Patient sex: M
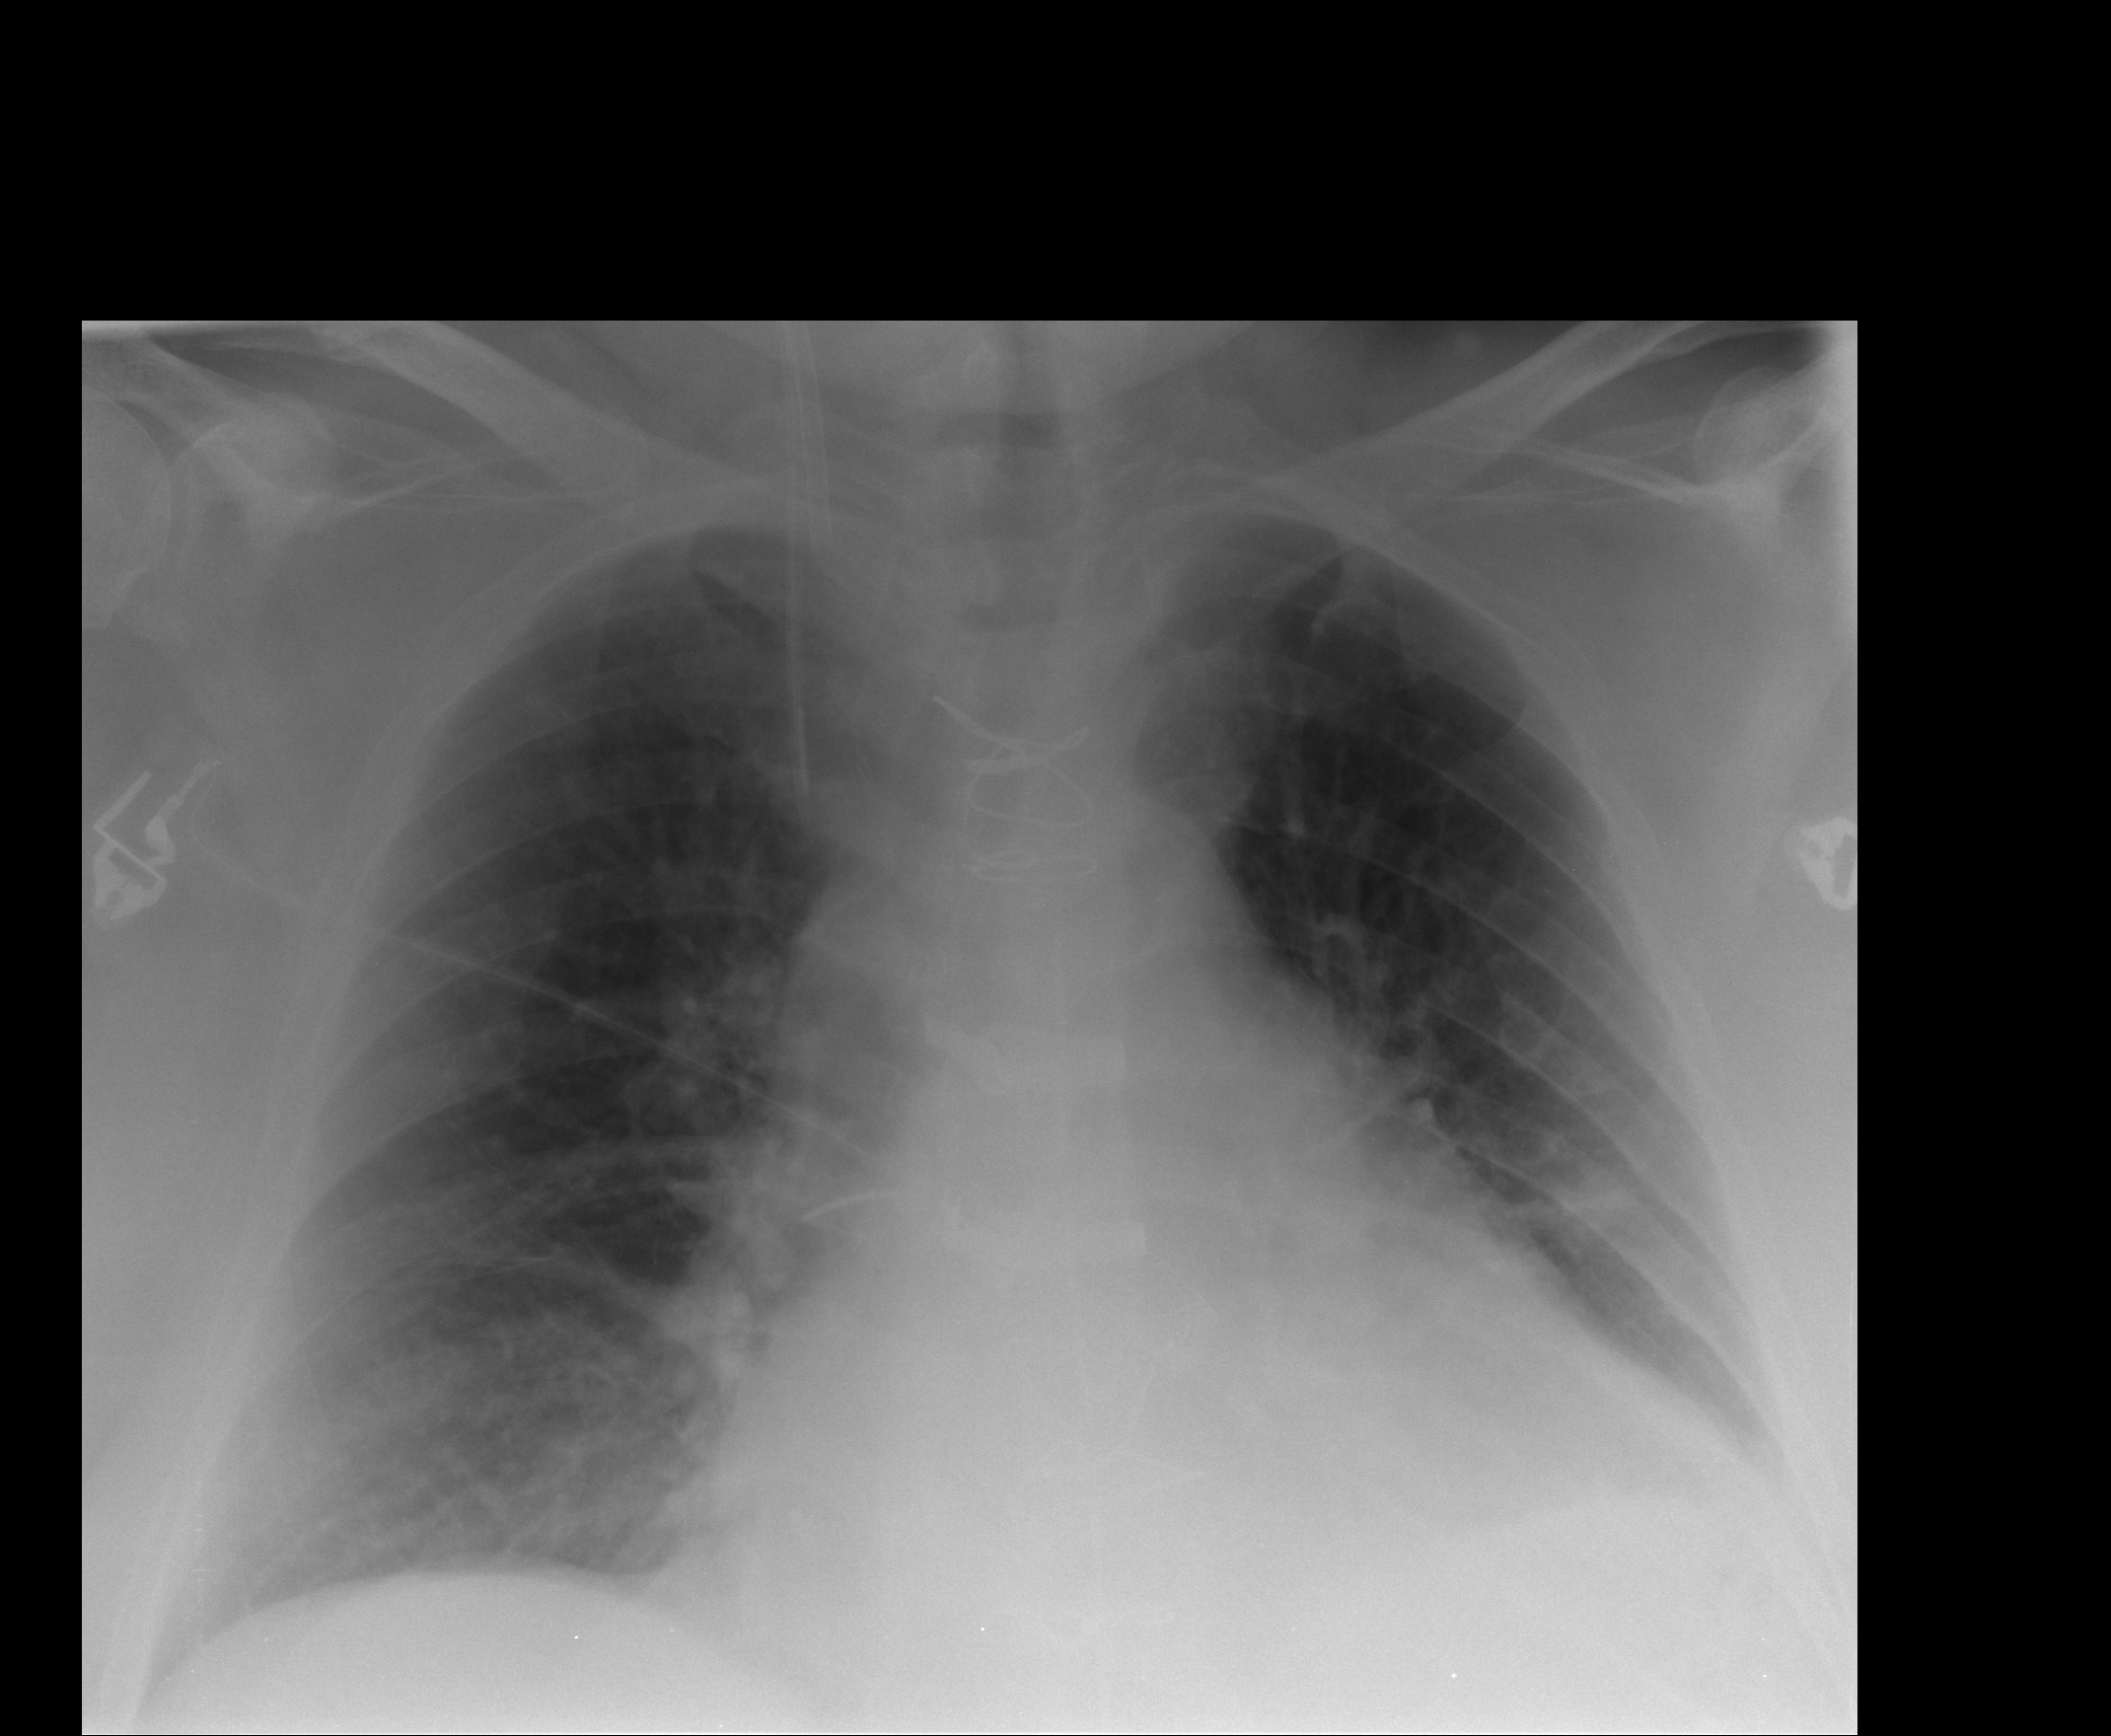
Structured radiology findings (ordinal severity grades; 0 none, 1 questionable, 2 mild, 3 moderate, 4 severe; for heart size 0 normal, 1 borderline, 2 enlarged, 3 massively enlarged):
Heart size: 2
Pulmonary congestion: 1
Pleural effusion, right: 1
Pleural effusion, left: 2
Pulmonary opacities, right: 0
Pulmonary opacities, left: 0
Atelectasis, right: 2
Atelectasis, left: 2